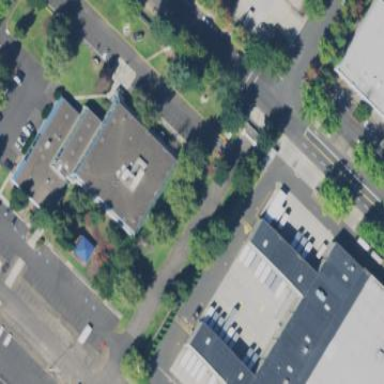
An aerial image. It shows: Building.